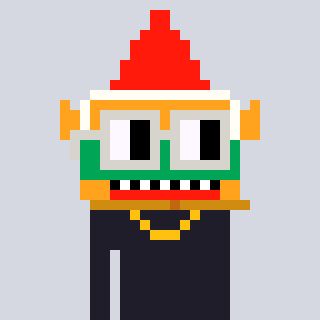
a pixel art character with square light gray glasses, a gnome-shaped head and a grayscale-colored body on a cool background